Field crop: maize
Growth stage: 2
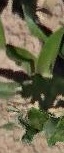
Species: maize